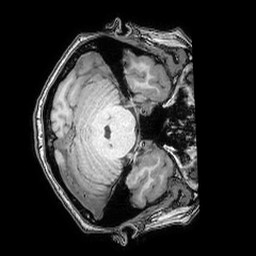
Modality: T1w
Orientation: axial
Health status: ill
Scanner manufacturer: philips
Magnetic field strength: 3 T
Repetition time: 0.007 s
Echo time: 0.0035 s